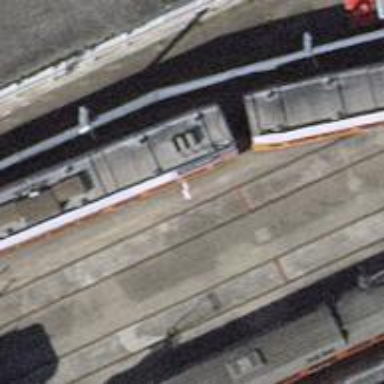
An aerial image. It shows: Yard with single rail track. The railway track is electrified with contact line for service purposes.